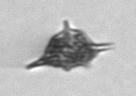
Label: Dictyocha